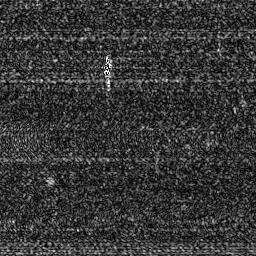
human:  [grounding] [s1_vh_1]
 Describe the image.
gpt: In the satellite image, there is  <ref>1 small ship </ref> <box>[[39, 20, 43, 32, 0]]</box> located at top.